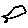
Label: bird